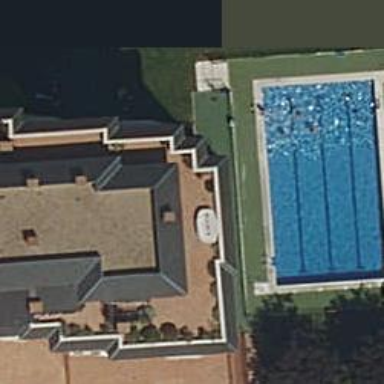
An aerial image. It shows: Swimming pool located in leisure land.